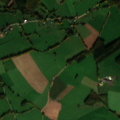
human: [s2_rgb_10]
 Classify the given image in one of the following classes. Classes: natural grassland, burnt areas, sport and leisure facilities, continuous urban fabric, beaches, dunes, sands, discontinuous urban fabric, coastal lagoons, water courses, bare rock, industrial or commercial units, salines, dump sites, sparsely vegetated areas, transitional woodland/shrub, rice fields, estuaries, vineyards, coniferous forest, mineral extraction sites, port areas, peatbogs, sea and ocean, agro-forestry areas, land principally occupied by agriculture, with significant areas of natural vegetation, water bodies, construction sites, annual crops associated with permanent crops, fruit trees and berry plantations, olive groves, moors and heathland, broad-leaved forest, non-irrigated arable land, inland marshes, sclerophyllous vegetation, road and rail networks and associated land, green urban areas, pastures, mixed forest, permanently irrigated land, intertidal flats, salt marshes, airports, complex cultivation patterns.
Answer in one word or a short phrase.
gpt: discontinuous urban fabric, pastures, mixed forest